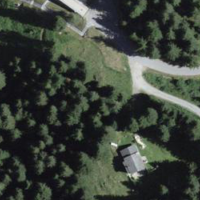
EUNIS habitat code: 43
Species observed at this site:
Tussilago farfara